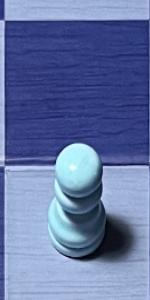
Label: Pawn_White